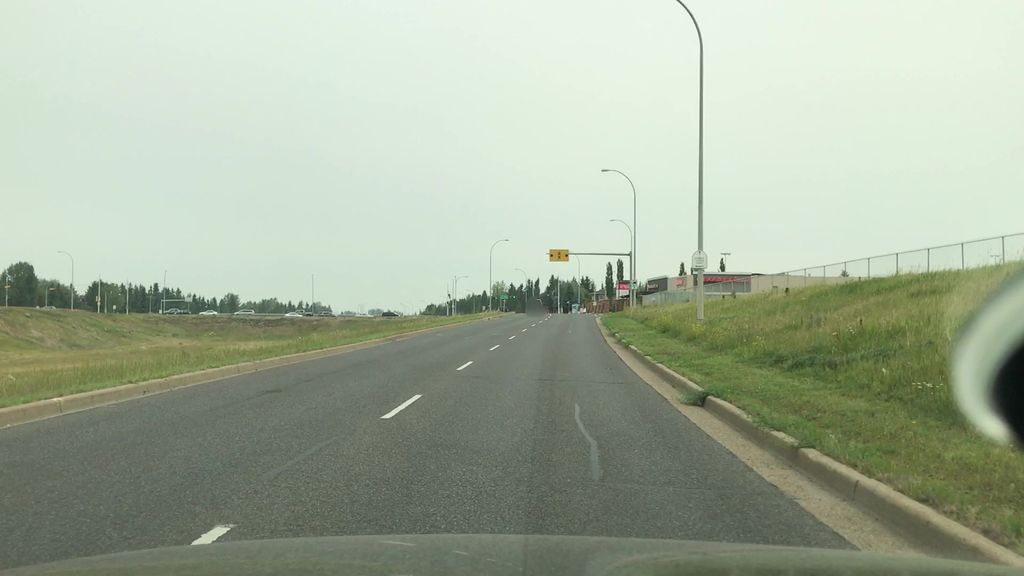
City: edmonton